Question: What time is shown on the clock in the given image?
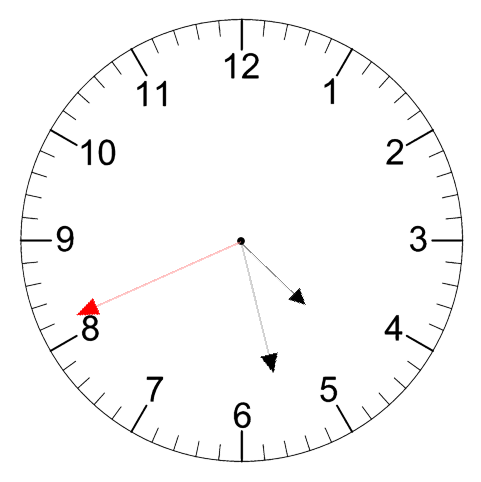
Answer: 04:27:41